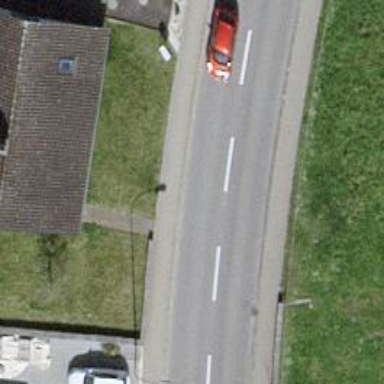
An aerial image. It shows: Tertiary road with separate sidewalks on both sides.